Aerial crown-view tile of a tropical tree (Barro Colorado Island, Panama), acquired 20250512:
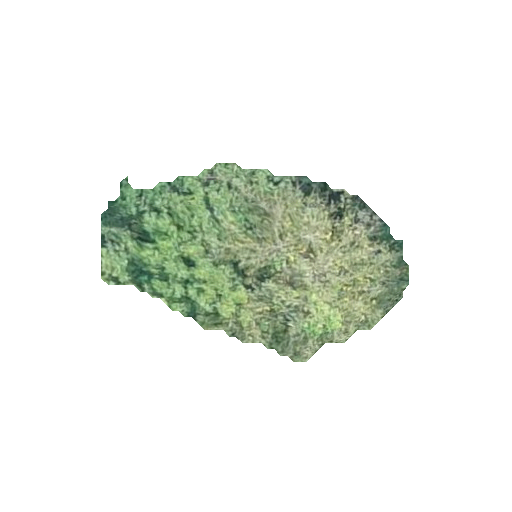
Species: Quararibea stenophylla
GBIF accepted scientific name: Quararibea stenophylla
Crown area: 60.677 m²